Question: This is the menu animation Apple uses on it mobile site. I would like to implement it in my app, as it looks cool. Has anyone recreated this/ is there an builtin option to do this?
to elaborate: I want this animation to get triggered when the left navigation bar item is tapped to reveal a crossover modal segue.
Optionally, what would be the best practice to make this.

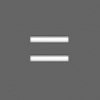
Answer: You can try <URL>. It has the functionality that you are looking for.